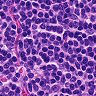
Metastatic tissue present: no